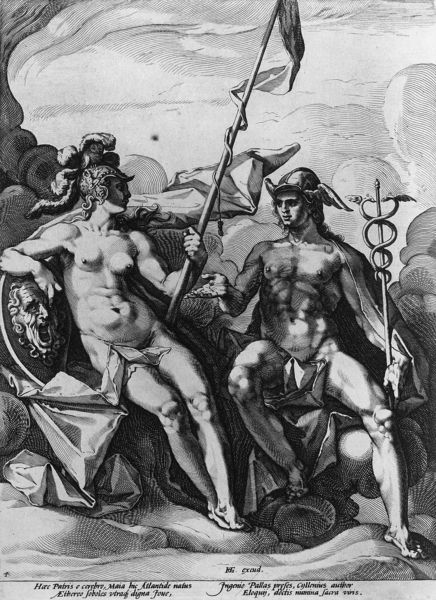
Titel: Athena und Merkur
Künstler: Jacob Matham
Institution: Staatliches Museum Berlin, Kupferstichkabinett/ Inv. Nr: 144-11
Schlagwörter: akt, flügel, mann, nackt, wolken, frau, tuch, brüste, schrift, stab, fahne, crown, fight, hands, men, people, soldiers, white, women, black, face, female, grey, old, woman, blanket, print, halbnackt, schild, antike, druck, radierung, stich, helm, mythologie, wimpel, wappen, feather, antik, cloud, clouds, gods, greek, man, mythology, naked, nude, rock, roman, sky, griechisch, krieger, schlangen, feet, helmet, speer, light, hermes, federschmuck, drawing, paper, götterbote, kupferstich, black and white, cap, monochrome, athene, myth, snakes, writing, wings, flag, kaltnadel, human, renaissance, engraving, war, breasts, god, goddess, shield, winged, mask, humans, lion, staff, helb, penis, text, serpent, pole, words, muscles, banner, götterboote, griechische, spear, knees, helmets, athena, mercury, diane, boobs, ares, muscular, nippel, medicine, abs, antics, helment, calves, wisdom, pallas, bloemaert, caduceus, snake emblem, lion emblem, winged helmet, cadeuceus, atermis, warriers, staft, medicne